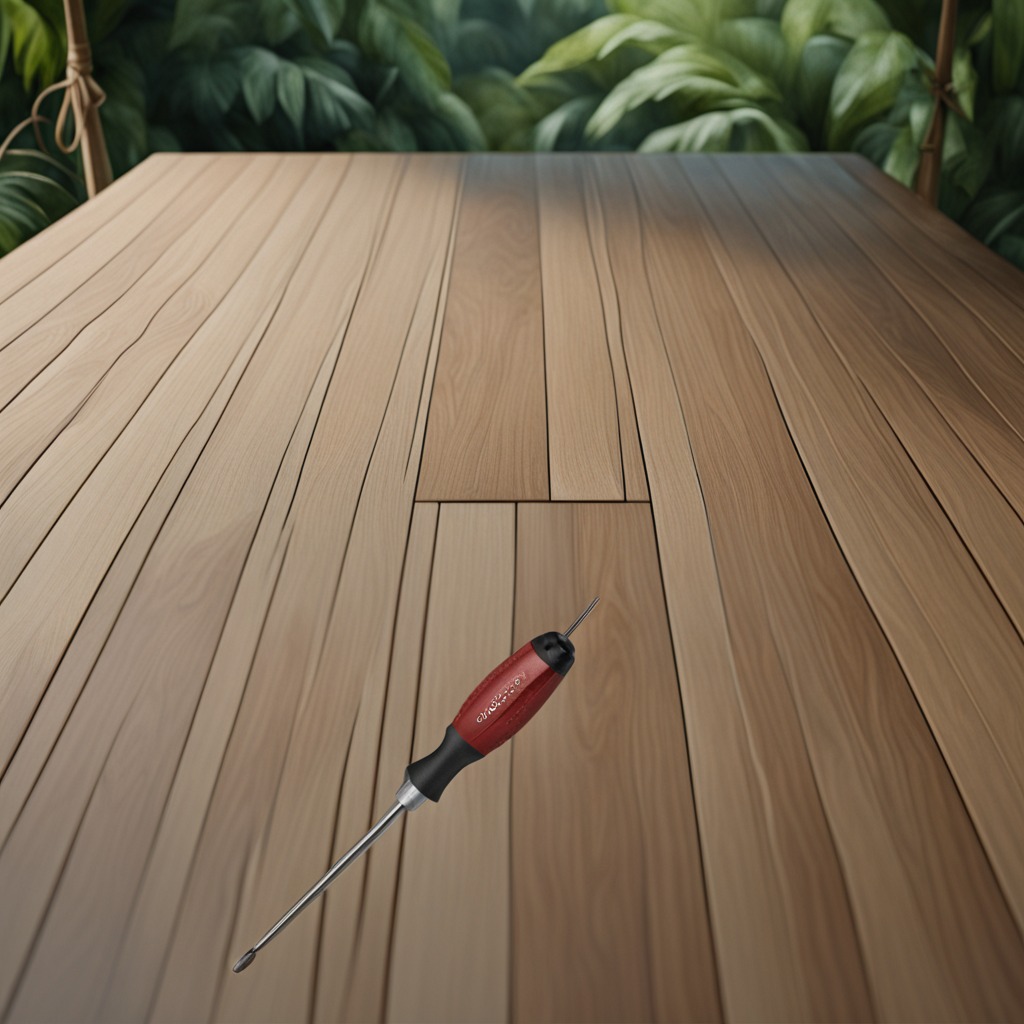
A screwdriver lies on a wooden table inside a jungle field workshop tent humid ambient light worn but